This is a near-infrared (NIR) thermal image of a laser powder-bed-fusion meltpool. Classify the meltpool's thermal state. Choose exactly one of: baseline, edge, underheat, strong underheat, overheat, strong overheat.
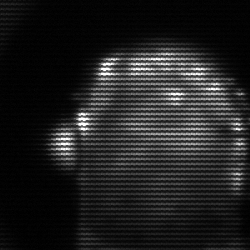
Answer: baseline